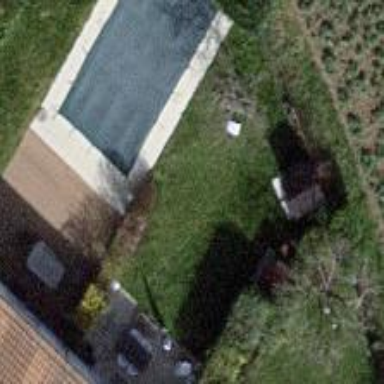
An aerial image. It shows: Swimming pool located in leisure land.